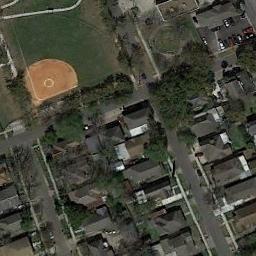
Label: baseball_diamond